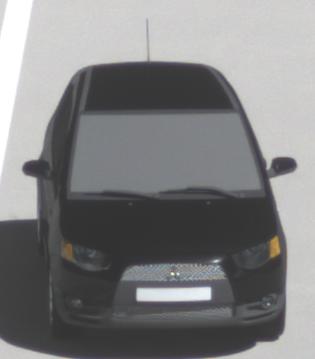
Make: Mitsubishi
Model: Colt 1.1
Detailed model: Colt (VI)
Model produced from: 2008/11
Model produced until: 2010/10
Doors: 3
Color: black
Road condition: dry road
Daytime: midday
Contrast: high contrast